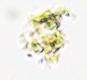
Label: Detritus